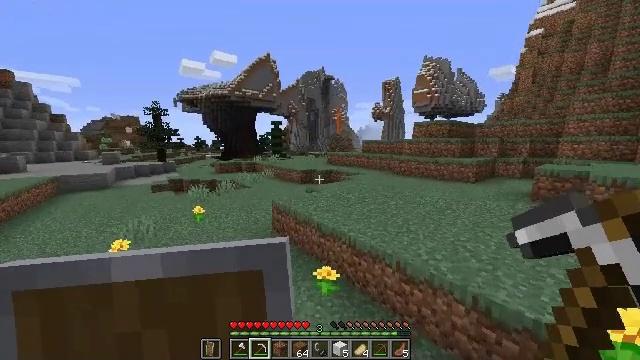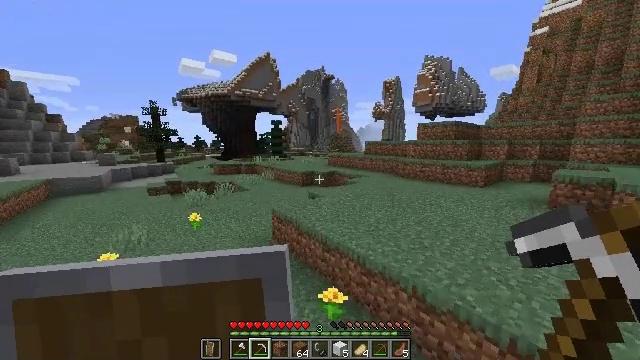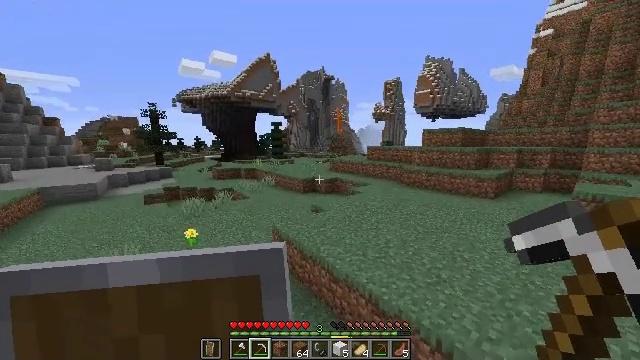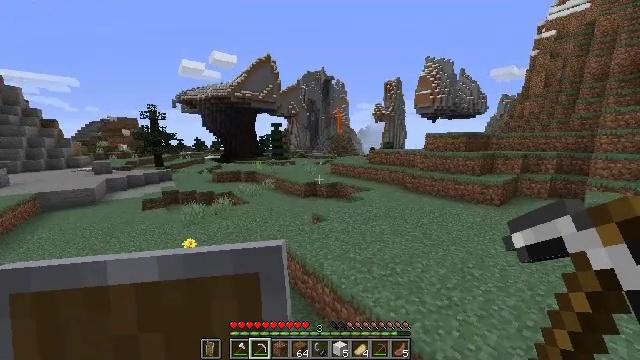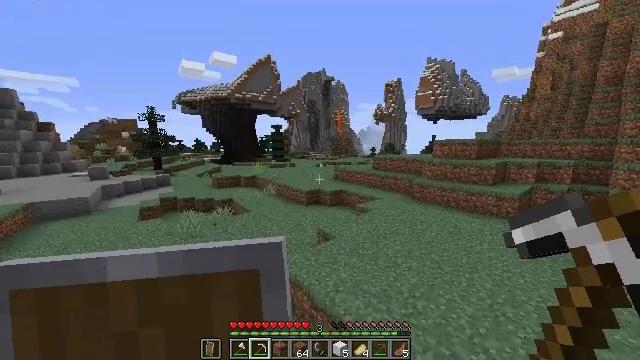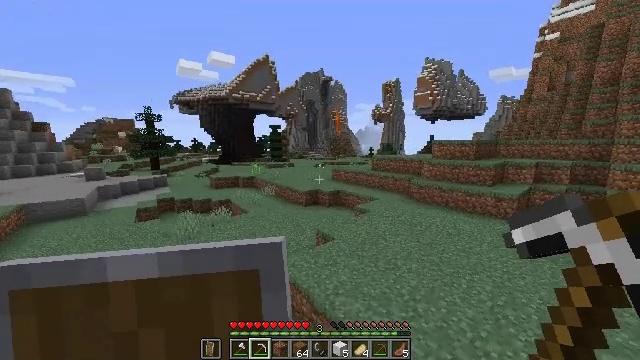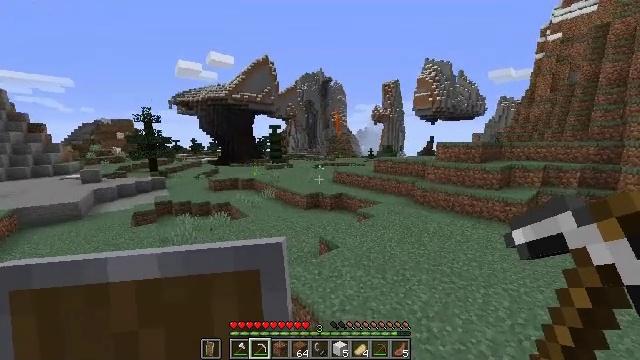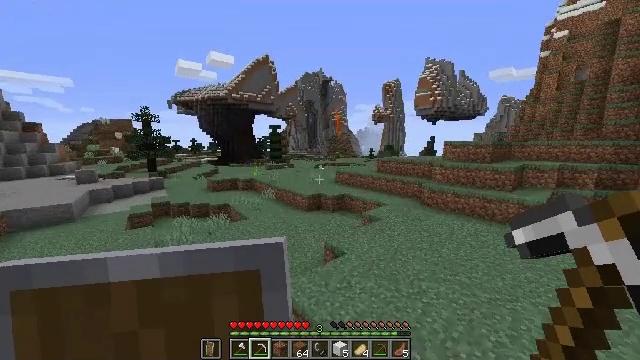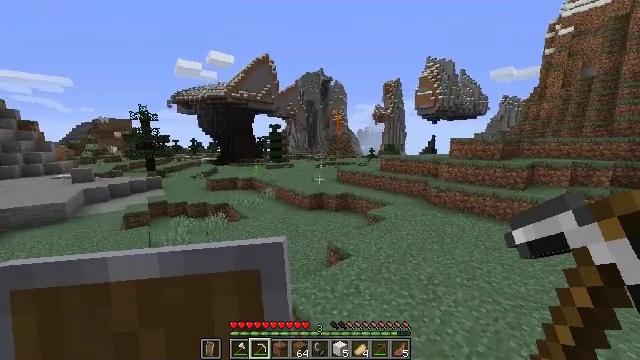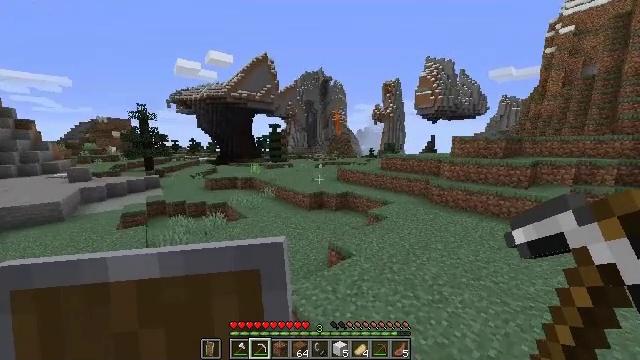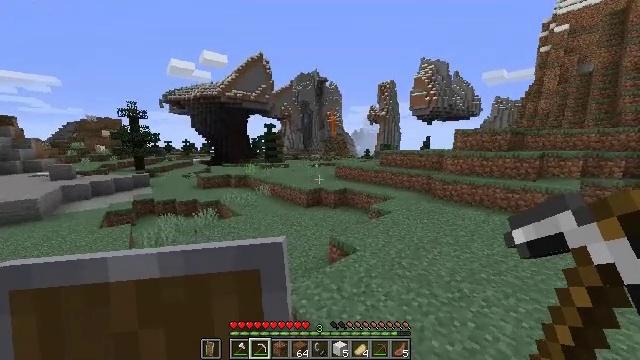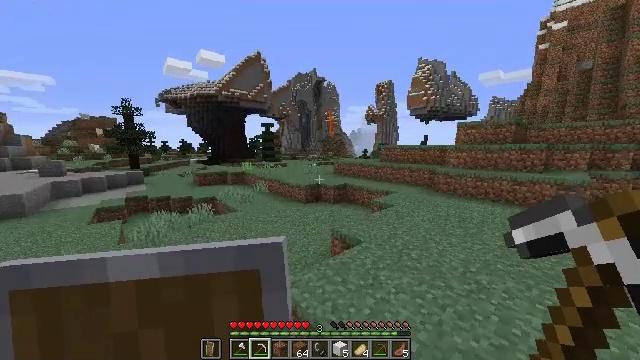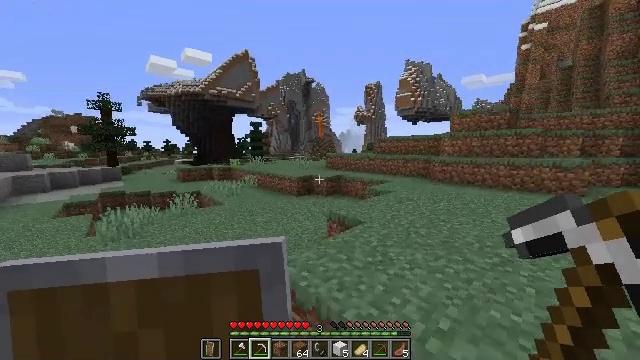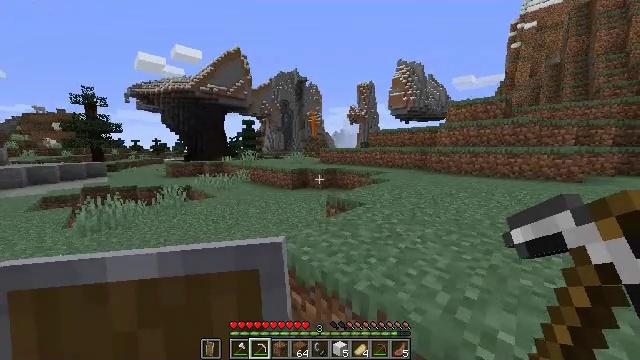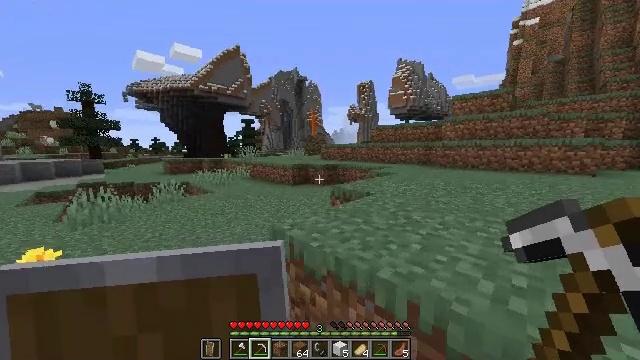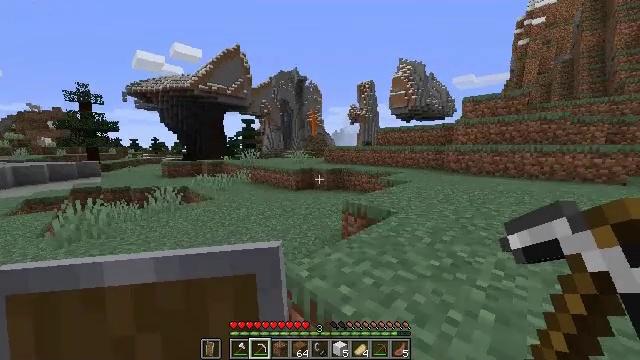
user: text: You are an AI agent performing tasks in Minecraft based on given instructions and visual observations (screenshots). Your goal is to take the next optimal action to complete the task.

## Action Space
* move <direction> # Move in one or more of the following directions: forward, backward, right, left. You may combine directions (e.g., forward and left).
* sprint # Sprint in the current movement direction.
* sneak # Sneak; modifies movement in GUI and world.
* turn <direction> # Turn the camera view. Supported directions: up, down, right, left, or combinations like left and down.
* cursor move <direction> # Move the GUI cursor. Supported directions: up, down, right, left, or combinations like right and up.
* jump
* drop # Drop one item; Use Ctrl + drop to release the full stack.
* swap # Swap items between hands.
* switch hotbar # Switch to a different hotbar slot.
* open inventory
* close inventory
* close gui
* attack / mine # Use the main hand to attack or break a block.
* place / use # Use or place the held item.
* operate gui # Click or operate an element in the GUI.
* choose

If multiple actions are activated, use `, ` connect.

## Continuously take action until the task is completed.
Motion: motion action
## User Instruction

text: Collect sugar cane near water sources.
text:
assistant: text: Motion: move forward and move left, sprint, jump
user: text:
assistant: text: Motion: move forward and move left, sprint, jump
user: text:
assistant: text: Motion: move forward and move left, sprint, jump
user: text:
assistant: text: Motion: move forward and move left, sprint, jump
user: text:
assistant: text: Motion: move forward, sprint, jump
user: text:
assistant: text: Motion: move forward, sprint, jump
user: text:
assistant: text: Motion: move forward, sprint, jump
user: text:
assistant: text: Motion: move forward, sprint, jump
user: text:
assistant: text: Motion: move forward, sprint, jump
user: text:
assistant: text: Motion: move forward, sprint, turn right, jump
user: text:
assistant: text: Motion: move forward and move left, sprint, jump
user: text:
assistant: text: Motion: move forward and move left, sprint, turn right, jump
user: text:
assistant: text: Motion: move forward and move left, sprint, turn right, jump
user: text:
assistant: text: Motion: move forward and move left, sprint, jump
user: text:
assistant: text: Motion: move forward and move left, sprint, jump
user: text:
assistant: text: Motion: move forward and move left, sprint, jump
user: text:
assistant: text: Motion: move forward and move left, sprint, jump
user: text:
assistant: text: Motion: move forward and move left, sprint, jump
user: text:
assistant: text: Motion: move forward and move left, sprint, jump
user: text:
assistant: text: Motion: move forward and move left, sprint, jump
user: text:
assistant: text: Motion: move forward, sprint, jump
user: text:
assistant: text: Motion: move forward, sprint, jump
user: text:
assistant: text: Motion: move forward, sprint, jump
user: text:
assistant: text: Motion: move forward, sprint, jump
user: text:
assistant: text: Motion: move forward, sprint, jump
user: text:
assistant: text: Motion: move forward, sprint, jump
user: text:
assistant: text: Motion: move forward, sprint, jump
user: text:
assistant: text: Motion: move forward, sprint, jump
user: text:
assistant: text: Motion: move forward, sprint, turn left, jump
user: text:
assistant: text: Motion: move forward, sprint, jump